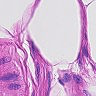
Metastatic tissue present: no